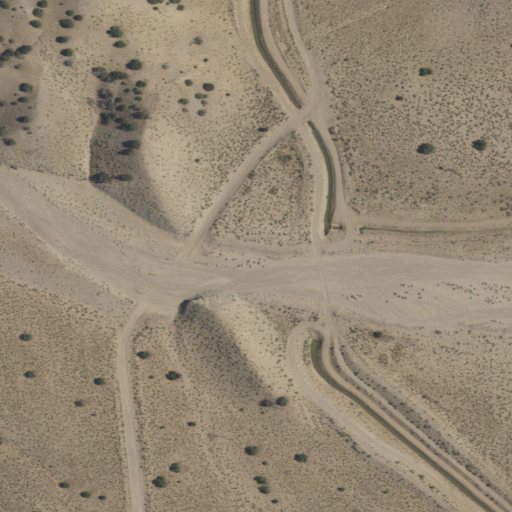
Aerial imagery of valley in New Mexico named Borrego Canyon containing shrub, grassland, open development, barren land, low intensity development, and medium intensity development